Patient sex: F
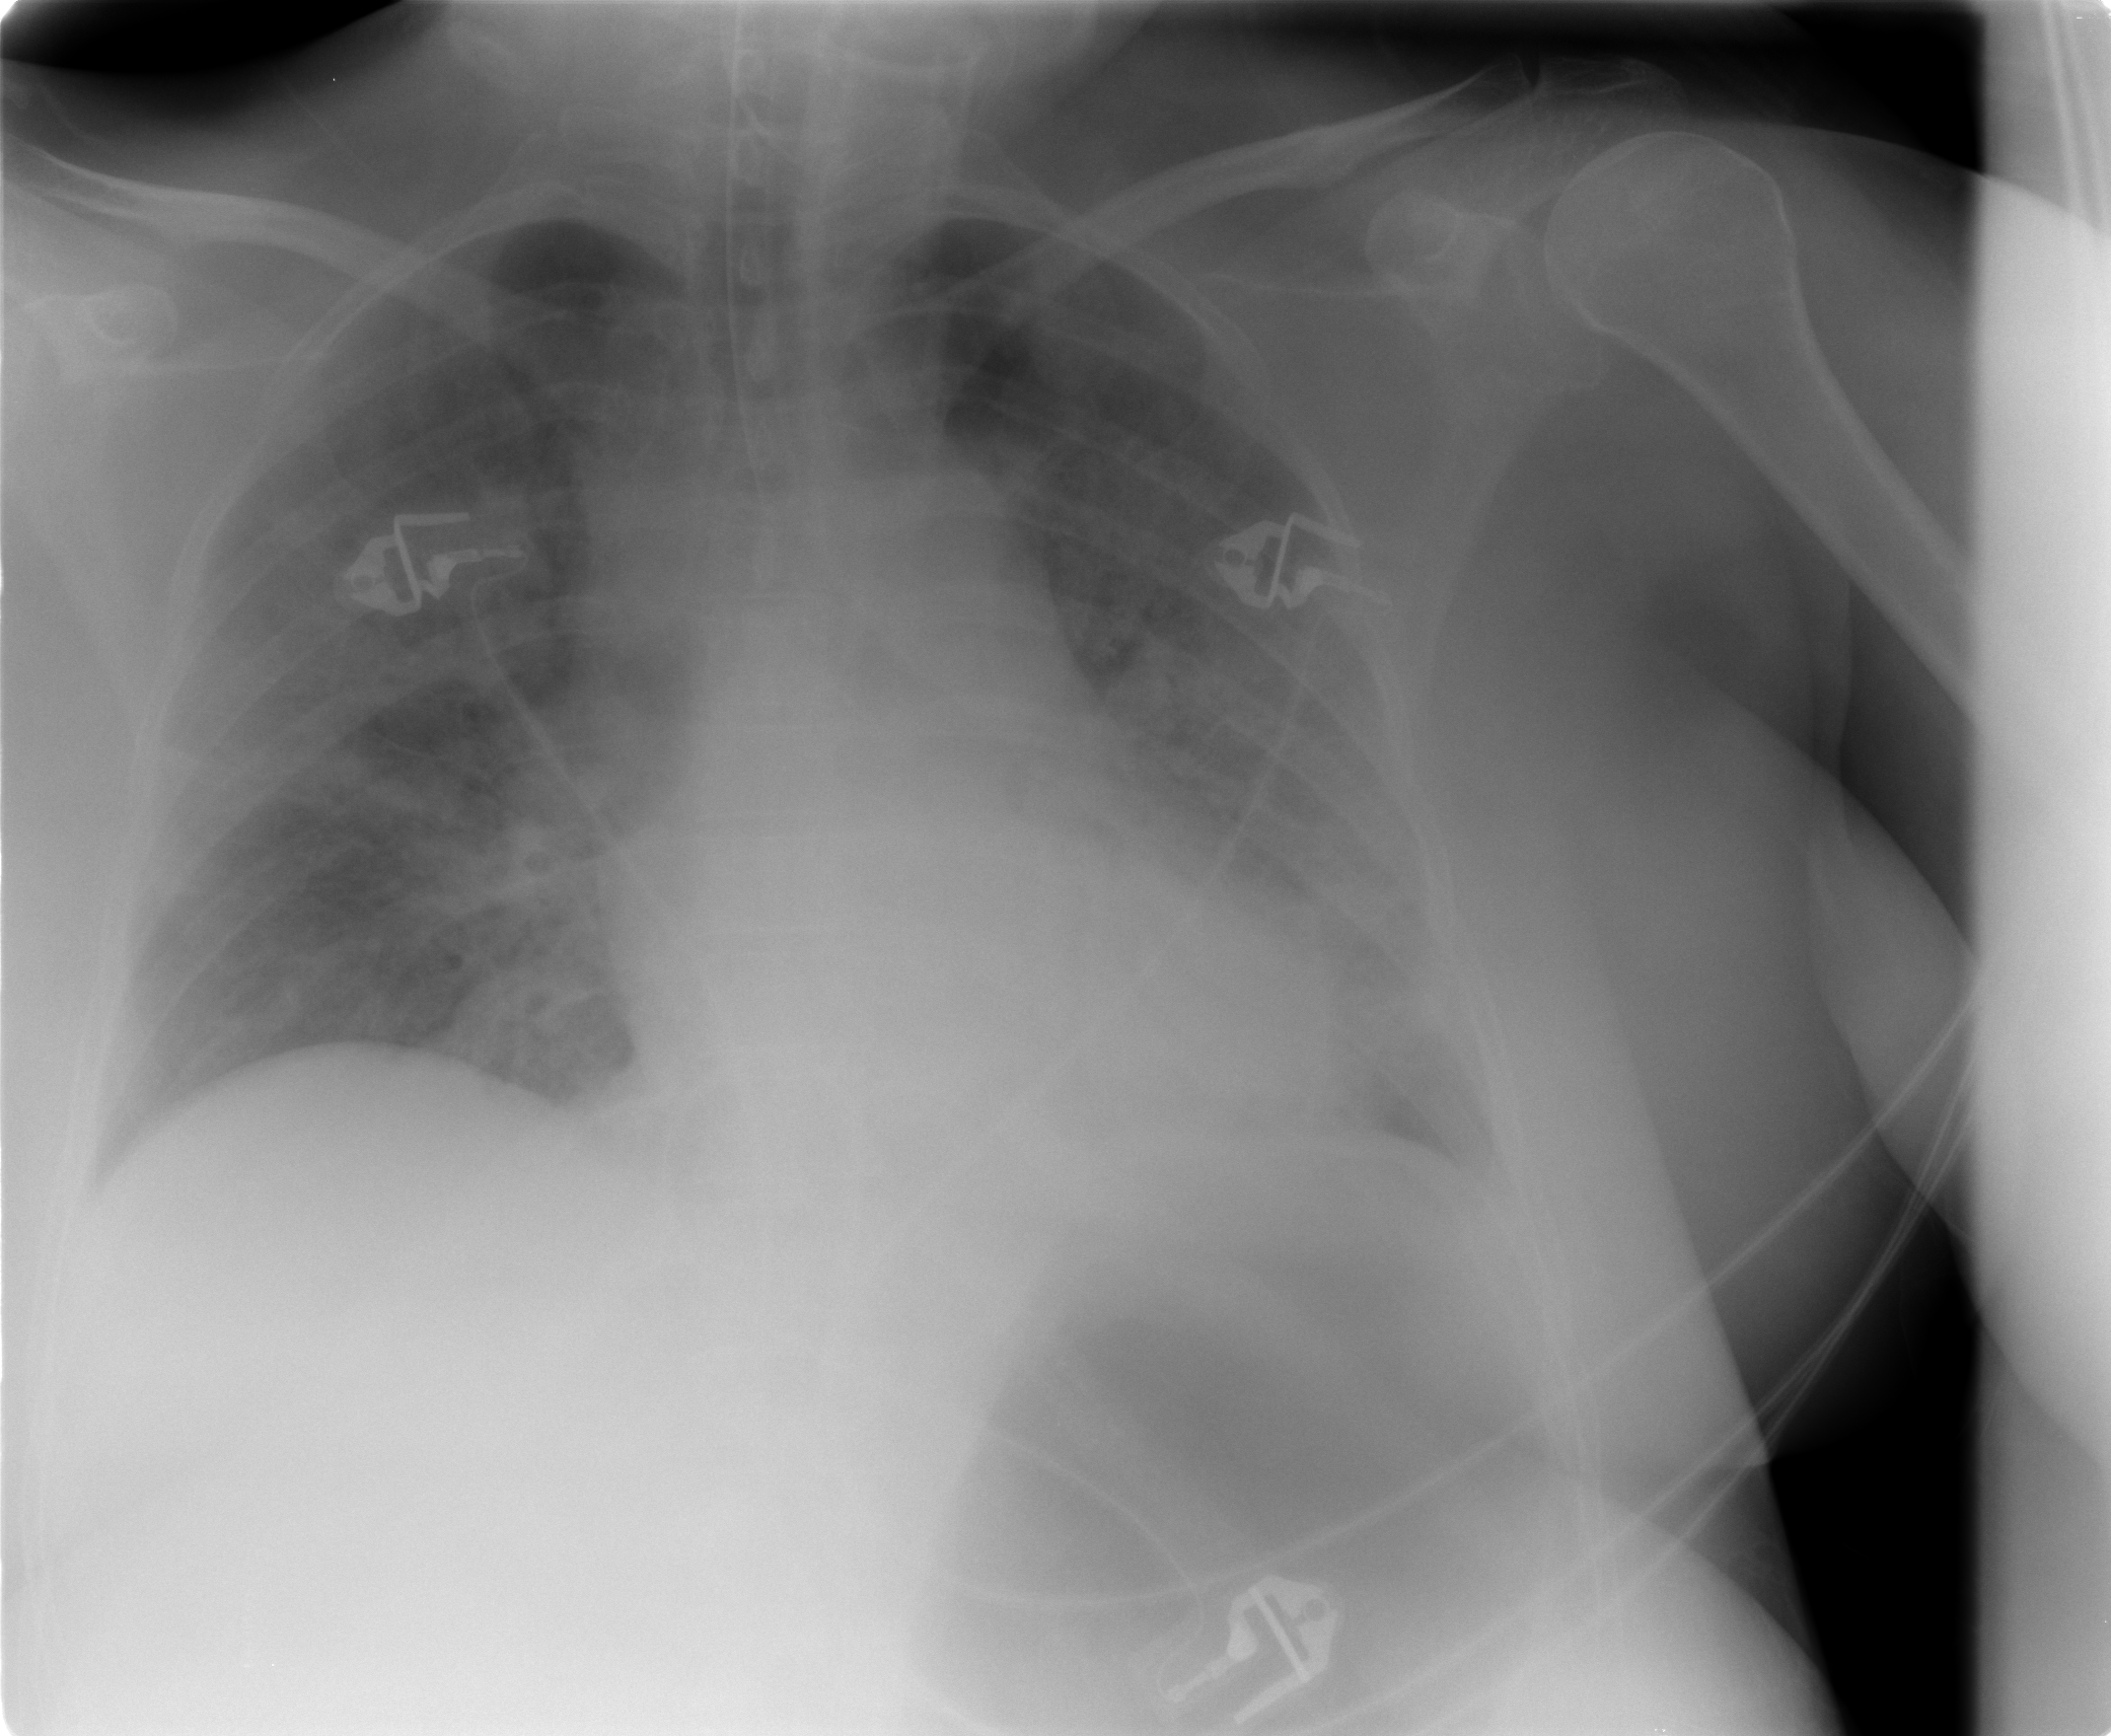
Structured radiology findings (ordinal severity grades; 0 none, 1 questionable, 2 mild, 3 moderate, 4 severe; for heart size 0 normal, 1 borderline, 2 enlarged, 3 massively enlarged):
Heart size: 1
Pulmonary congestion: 3
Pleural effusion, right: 0
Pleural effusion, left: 1
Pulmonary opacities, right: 2
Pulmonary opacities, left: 3
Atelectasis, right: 1
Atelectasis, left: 2